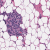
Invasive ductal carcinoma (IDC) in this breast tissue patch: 0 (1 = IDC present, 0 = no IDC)